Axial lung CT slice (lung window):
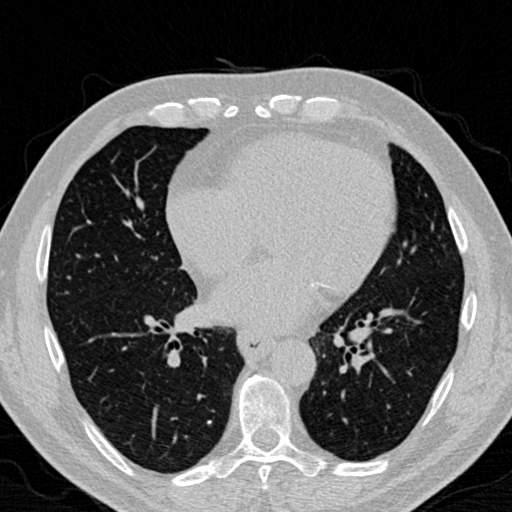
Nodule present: no